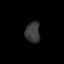
Tissue: lung
Cell type: Epithelial cells
Senescence score: 0.2226
Nuclear area (px): 297
Mean DAPI intensity: 57.007